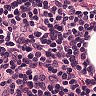
Metastatic tissue present: no